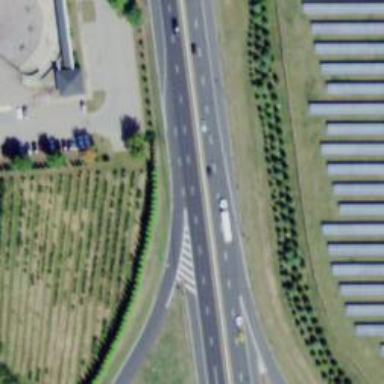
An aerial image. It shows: Motorway junction.